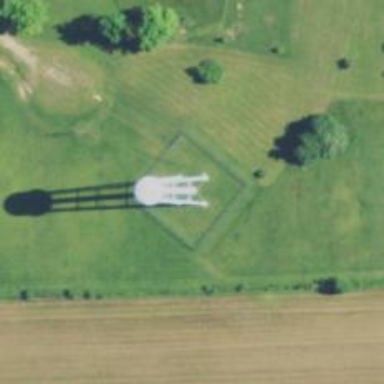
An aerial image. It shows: Water tower that is man-made.